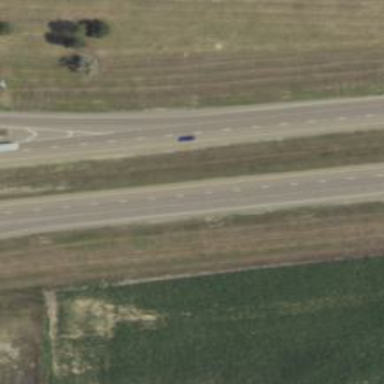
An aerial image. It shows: Road with dash markings.